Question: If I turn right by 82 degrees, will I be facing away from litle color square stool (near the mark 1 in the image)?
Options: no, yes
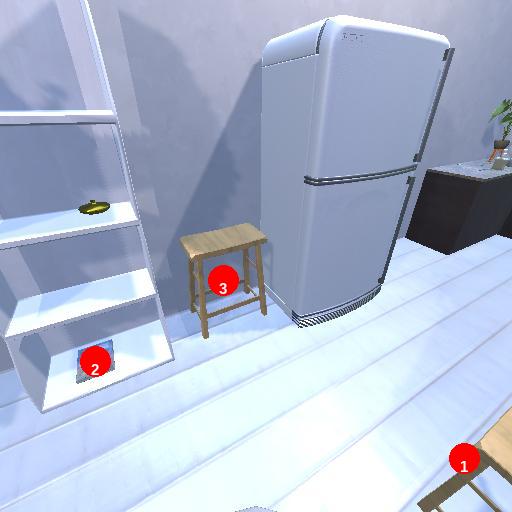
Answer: no